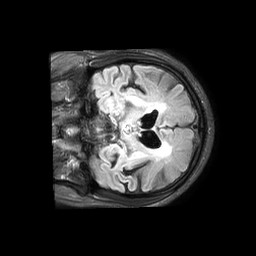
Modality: FLAIR
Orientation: coronal
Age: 63
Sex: male
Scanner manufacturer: philips
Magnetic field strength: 3 T
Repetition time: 11 s
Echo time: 0.12 s